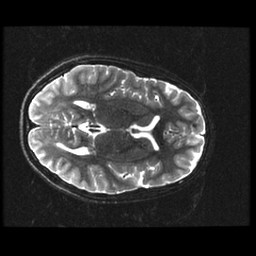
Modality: T2w
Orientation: axial
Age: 12
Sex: female
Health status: ill
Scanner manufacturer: ge
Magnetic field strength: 3 T
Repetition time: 7.5 s
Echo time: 0.1015 s